Aerial crown-view tile of a tropical tree (Barro Colorado Island, Panama), acquired 20241112:
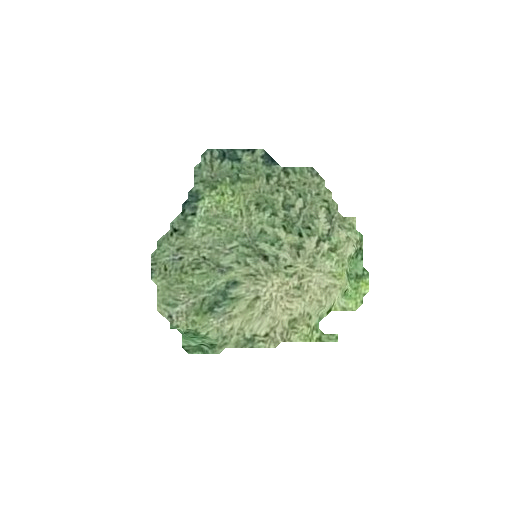
Species: Quararibea stenophylla
GBIF accepted scientific name: Quararibea stenophylla
Crown area: 50.495 m²